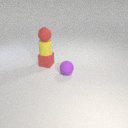
small yellow rubber cylinder below small red rubber sphere